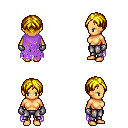
a pixel art fantasy rpg character, female body template, human, tanned skin, maroon tattered cape, metal pants, blonde parted hairstyle, metal gloves, four views (front, back, left, right), 2x2 character sprite sheet, small pixel art, hard edges, no anti-aliasing